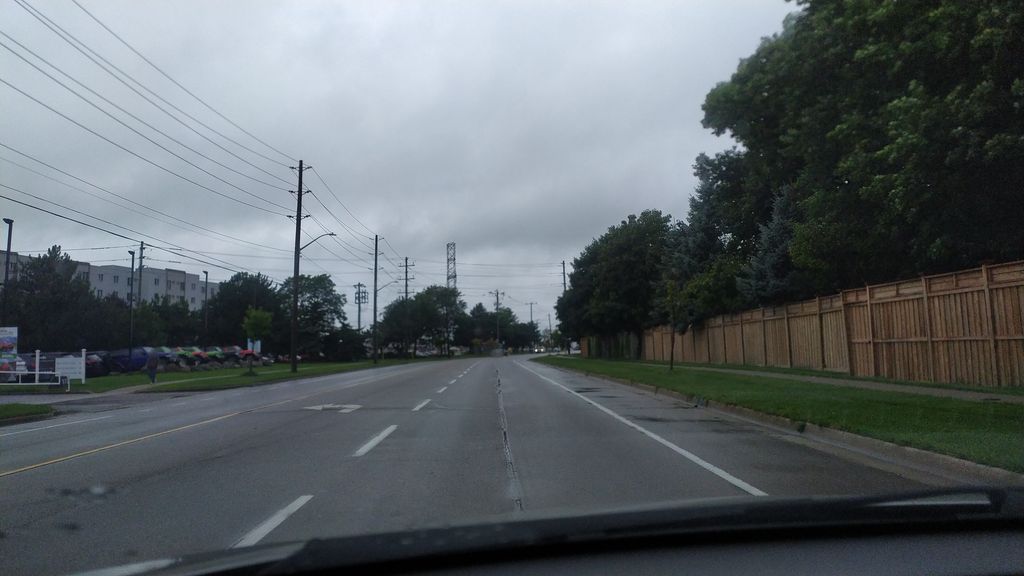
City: kitchener-waterloo